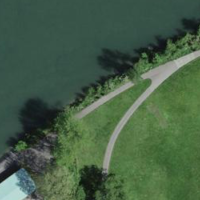
EUNIS habitat code: 25
Species observed at this site:
Certhia brachydactyla
Phalacrocorax carbo
Castor fiber
Cyanistes caeruleus